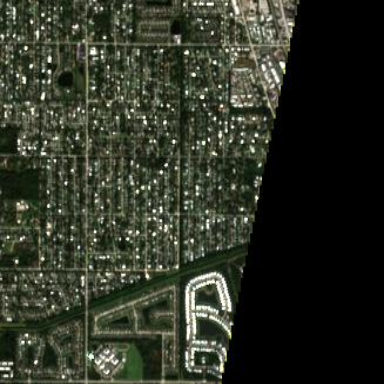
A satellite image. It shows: Residential area composed of single-family homes.